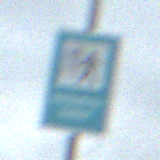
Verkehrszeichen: Verkehrshelfer
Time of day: Midday
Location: Outdoor (Suburban)
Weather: Overcast
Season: NotSpecified
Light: Natural